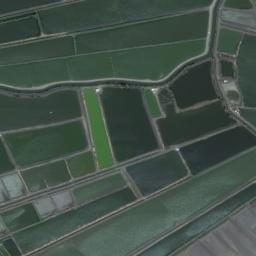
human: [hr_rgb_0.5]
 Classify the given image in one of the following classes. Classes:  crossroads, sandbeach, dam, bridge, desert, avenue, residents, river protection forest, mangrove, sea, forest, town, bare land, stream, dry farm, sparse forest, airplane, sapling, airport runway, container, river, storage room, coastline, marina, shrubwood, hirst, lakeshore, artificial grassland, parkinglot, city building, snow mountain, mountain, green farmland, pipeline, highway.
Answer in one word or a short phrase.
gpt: green farmland